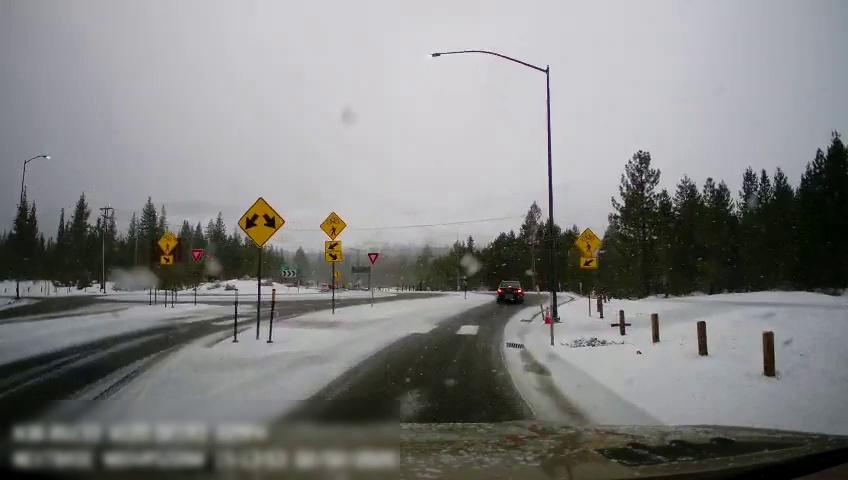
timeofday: Day
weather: Snowy
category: Drivable Space
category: Vehicles | Car
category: Traffic | Signs
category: Traffic | Signs
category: Traffic | Signs
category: Traffic | Signs
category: Traffic | Signs
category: Traffic | Signs
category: Traffic | Signs
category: Traffic | Signs
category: Traffic | Signs
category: Traffic | Signs